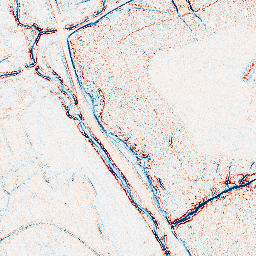
Category: edge_preserving
Decomposition family: bilateral
Decomposition parameters: d: 5
sigma_color: 100
sigma_space: 150
Upsampling method: regularized
Upsampling parameters: scale: 2
lambda_reg: 0.01
Upsampling scale: 2